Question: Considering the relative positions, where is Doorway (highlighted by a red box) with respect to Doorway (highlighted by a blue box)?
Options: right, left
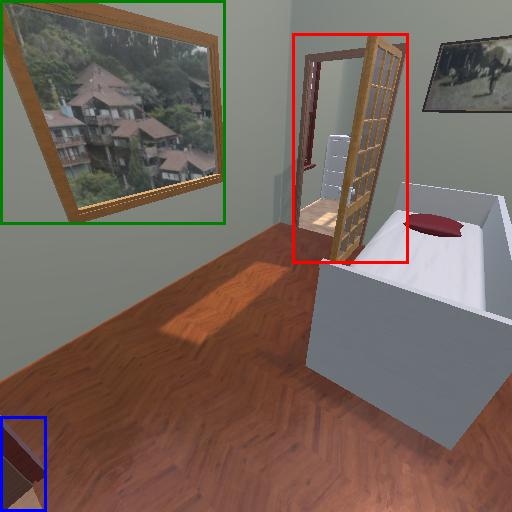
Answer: right